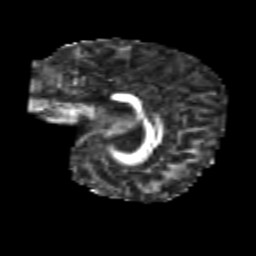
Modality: FA
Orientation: sagittal
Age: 6
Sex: female
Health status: healthy